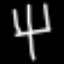
Label: fork